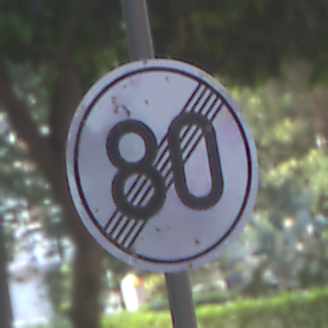
Verkehrszeichen: EndeGeschwindigkeit80
Umgebung: Outdoor, Suburban
Tageszeit: MorningAfternoon
Wetter: PartlyCloudy
Licht: Natural
Jahreszeit: NotSpecified
Kontrast: LowContrast